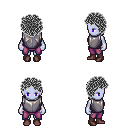
a pixel art fantasy rpg character, female body template, dark elf, purple skin, steel chest armor, magenta pants, gray curly afro hairstyle, maroon shoes, four views (front, back, left, right), 2x2 character sprite sheet, small pixel art, hard edges, no anti-aliasing